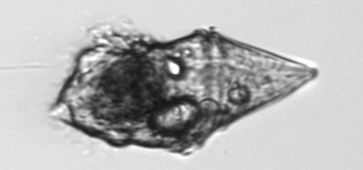
Label: Gyrodinium